Field crop: maize
Growth stage: 2
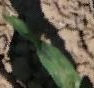
Species: maize